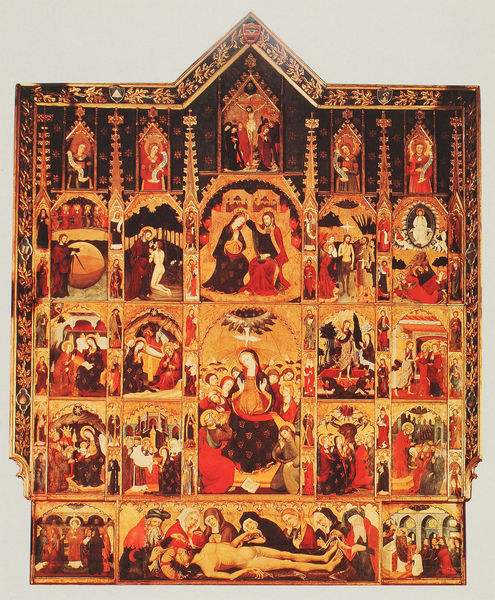
Titel: Marienretabel; Altarpiece of the Holy Spirit
Künstler: Pere Serra
Institution: Manresa, Eglesia de Santa Maria de Manresa
Schlagwörter: flügel, weiß, dreieck, gelb, braun, holz, rot, bibel, leiche, taube, tod, felder, gold, engel, holzschnitt, kreuz, altar, heiligenschein, leben, christus, grab, jesus, kreuzigung, heiliger, heilige, taufe, maria, szenen, schrein, grablegung, verkündigung, retabel, zirkel, ikonografie